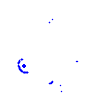
Particle: proton